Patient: sex M, age 48
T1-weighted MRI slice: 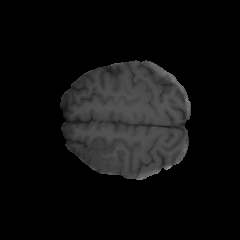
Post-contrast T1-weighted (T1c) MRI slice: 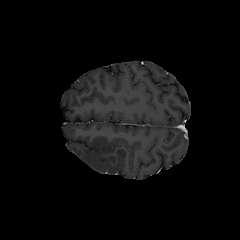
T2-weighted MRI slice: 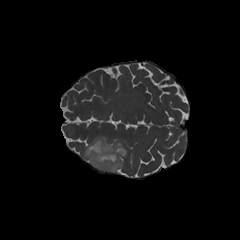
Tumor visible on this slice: yes
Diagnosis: Astrocytoma, IDH-mutant
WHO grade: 3